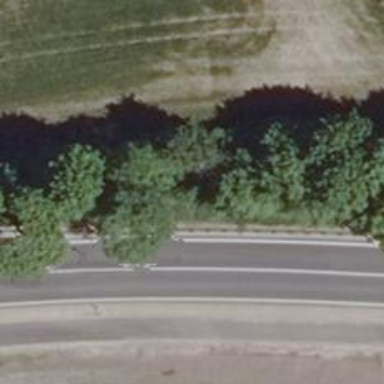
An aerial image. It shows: Beautiful avenue of deciduous broadleaved trees.